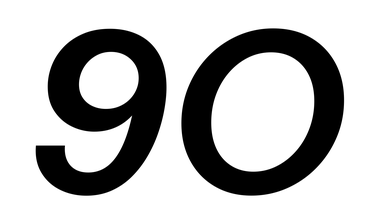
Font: InstrumentSans-Italic_SemiBold_Italic